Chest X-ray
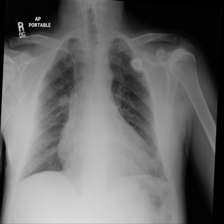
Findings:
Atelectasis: negative
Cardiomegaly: negative
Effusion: negative
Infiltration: negative
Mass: negative
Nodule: negative
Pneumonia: negative
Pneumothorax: negative
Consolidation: positive
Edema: negative
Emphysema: negative
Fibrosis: negative
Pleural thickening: negative
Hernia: negative